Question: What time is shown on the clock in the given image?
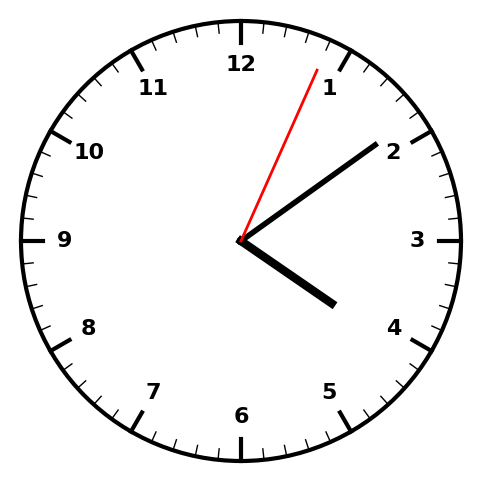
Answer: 04:09:04